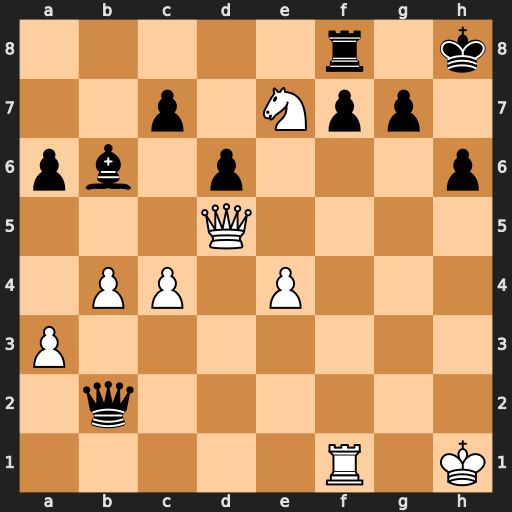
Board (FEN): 5r1k/2p1Npp1/pb1p3p/3Q4/1PP1P3/P7/1q6/5R1K
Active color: w
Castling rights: -
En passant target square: -
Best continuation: Ng6+ Kg8 Nxf8